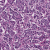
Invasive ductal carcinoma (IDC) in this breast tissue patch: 1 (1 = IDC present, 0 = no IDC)